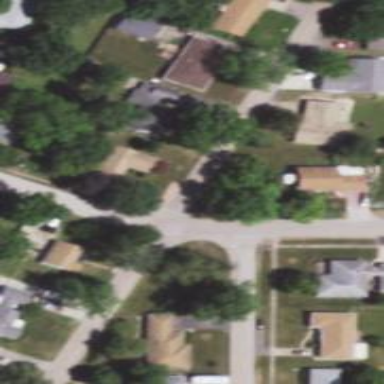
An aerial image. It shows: Residential road with asphalt surface and sidewalk on the left.